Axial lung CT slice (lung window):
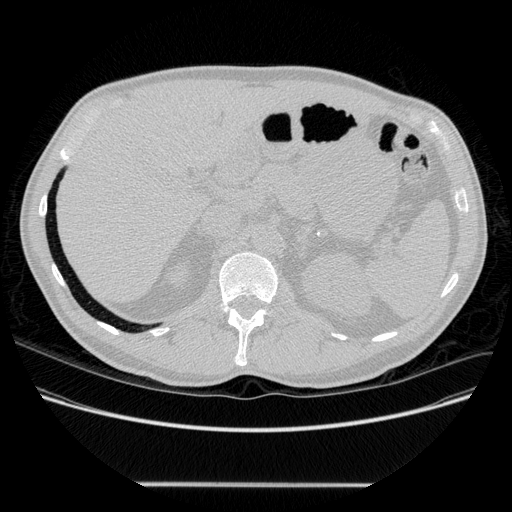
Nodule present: no